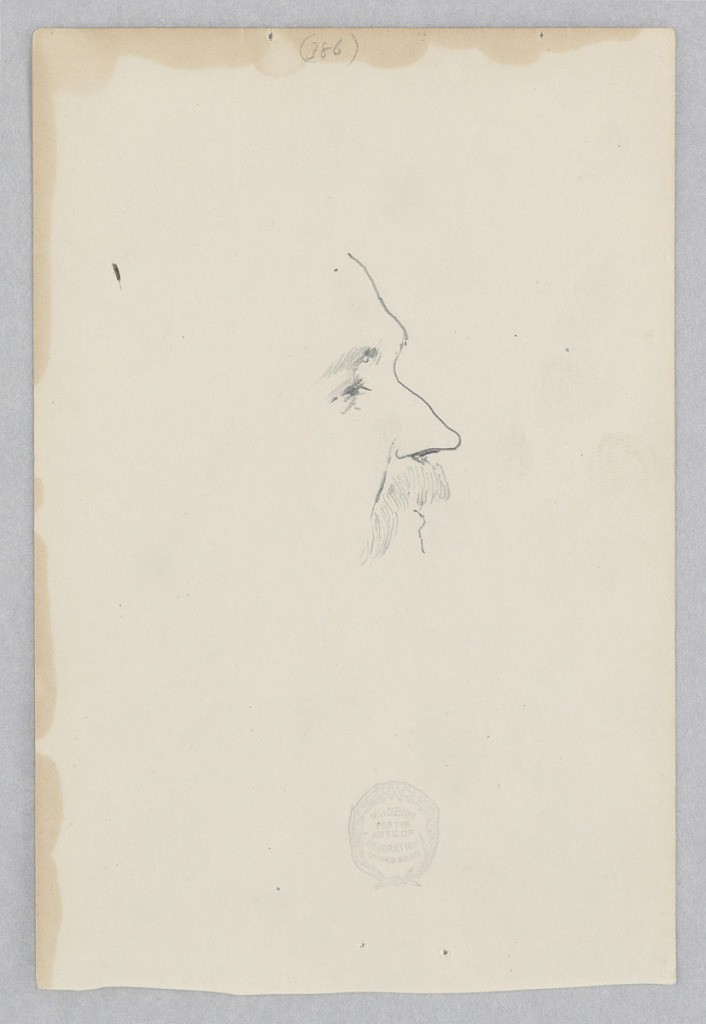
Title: Man
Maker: Robert Frederick Blum, American, 1857–1903
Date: n.d.
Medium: Graphite on wove paper
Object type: Drawing
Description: Partial sketch of a male figure.